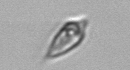
Label: Oxytoxum